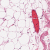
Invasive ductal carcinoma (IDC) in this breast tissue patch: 0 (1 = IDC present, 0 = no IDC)